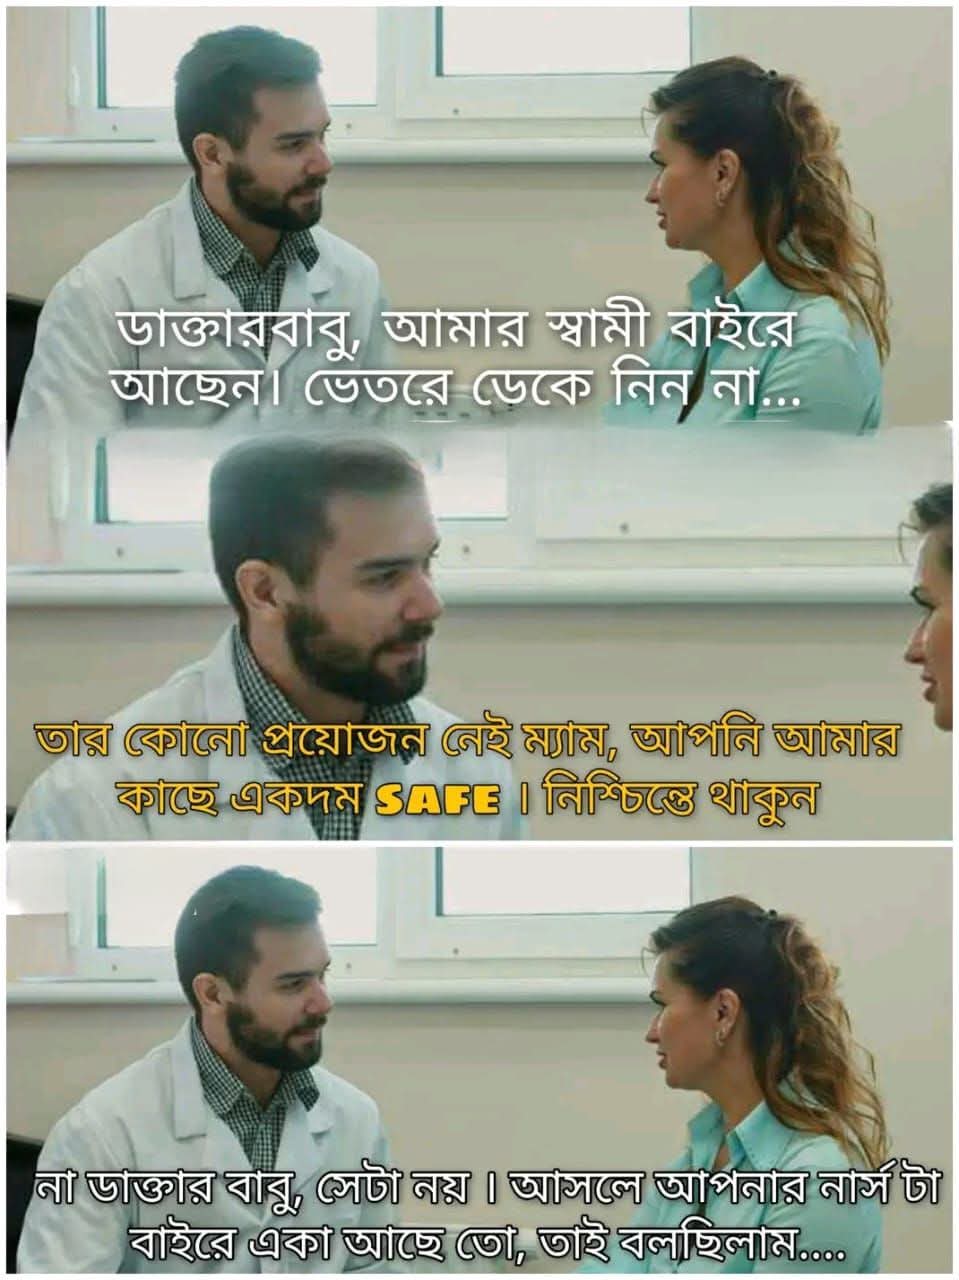
Text: ডাক্তারবাবু, আমার স্বামী বাইরে আছেন। ভেতরে ডেকে নিন না...
তার কোনো প্রয়োজন নেই ম্যাম, আপনি আমার কাছে একদম SAFE। নিশ্চিন্তে থাকুন
না ডাক্তার বাবু, সেটা নয়। আসলে আপনার নার্স টা বাইরে একা আছে তো, তাই বলছিলাম....
Label: Non Hate